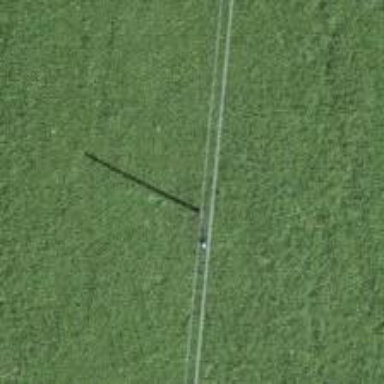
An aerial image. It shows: Minor power line.